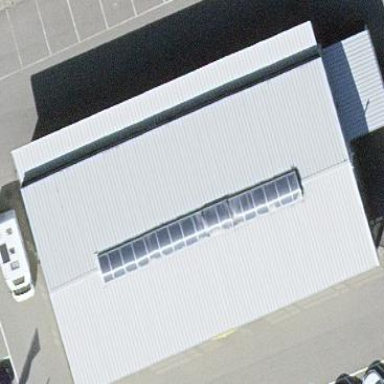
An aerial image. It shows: Car shop building.